Question: I don't have idea about overlay.I am stuck at this point.I am integration one of Weather API and it returns me several values now i want see all that value on the mapView it self so i need to integrate overlay on the mapView.Please help me how can i add overlay for displaying weather information on the MapView?.I am receiving this kind of response.
{"weatherObservation":{"clouds":"n/a","weatherCondition":"n/a","observation":"VOBL 240600Z 09011KT 060V130 CAVOK 24/03 Q1018 NOSIG","windDirection":90,"ICAO":"VOBL","elevation":915,"countryCode":"IN","lng":77.7,"temperature":"24","dewPoint":"3","windSpeed":"11","humidity":25,"stationName":"BENGALURU","datetime":"2012-01-24 06:00:00","lat":13.2,"hectoPascAltimeter":1018}}

I want to show this kind of effect on my MapView using overlay.
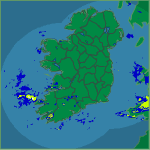
Answer: MKMapKit provides MKPolygon class and add overlay to achieve this. This can be done with easy four steps
1. Initialize map
2. Get coordinates
3. Create Polygon and add to map.
4. Implement delegate
For more detail see <URL>